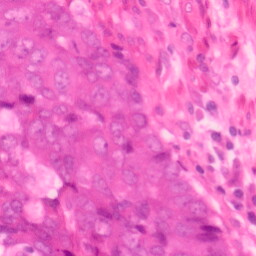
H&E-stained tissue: Colon